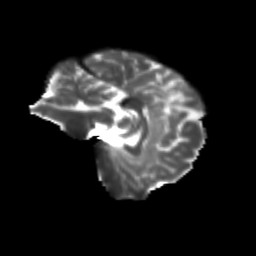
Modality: T2w
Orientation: sagittal
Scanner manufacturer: siemens
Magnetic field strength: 3 T
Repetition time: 9.2 s
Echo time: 0.084 s